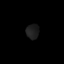
Tissue: lung
Cell type: Myeloid cells
Senescence score: 0.6262
Nuclear area (px): 187
Mean DAPI intensity: 30.123